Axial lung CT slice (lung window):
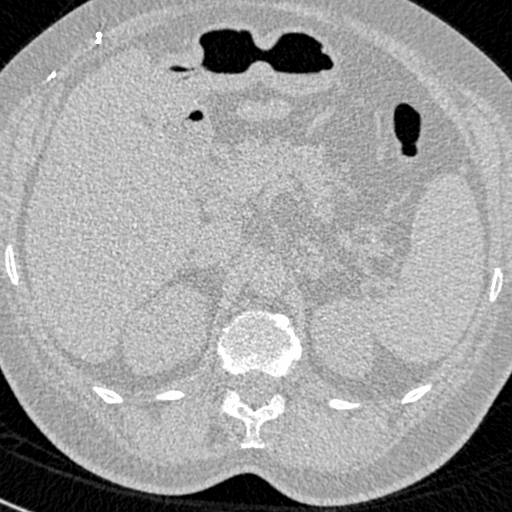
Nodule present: no